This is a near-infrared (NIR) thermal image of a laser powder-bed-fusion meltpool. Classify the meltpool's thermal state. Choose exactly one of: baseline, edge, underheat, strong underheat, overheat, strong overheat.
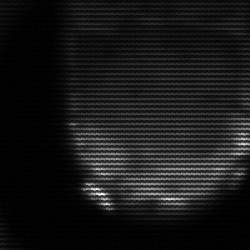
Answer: edge